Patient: sex M, age 45
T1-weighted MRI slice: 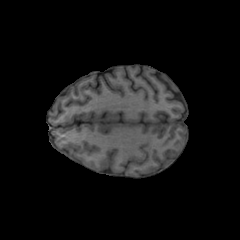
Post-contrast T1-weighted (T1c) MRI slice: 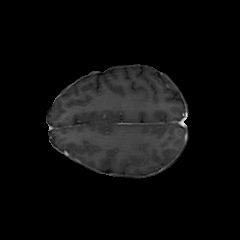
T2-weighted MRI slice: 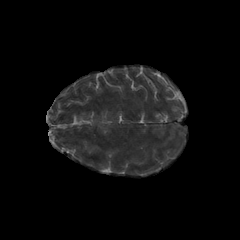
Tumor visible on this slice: no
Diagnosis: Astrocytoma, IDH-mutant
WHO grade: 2